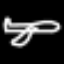
Label: airplane